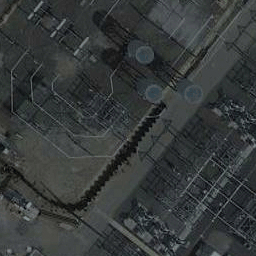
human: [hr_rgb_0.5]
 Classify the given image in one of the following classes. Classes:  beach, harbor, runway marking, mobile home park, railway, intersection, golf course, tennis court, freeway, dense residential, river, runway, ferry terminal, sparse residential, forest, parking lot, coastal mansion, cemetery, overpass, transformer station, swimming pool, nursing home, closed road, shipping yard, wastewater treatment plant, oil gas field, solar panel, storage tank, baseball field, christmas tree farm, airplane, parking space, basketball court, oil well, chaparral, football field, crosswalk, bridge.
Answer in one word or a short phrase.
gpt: transformer station